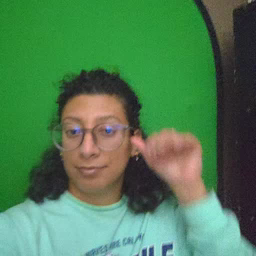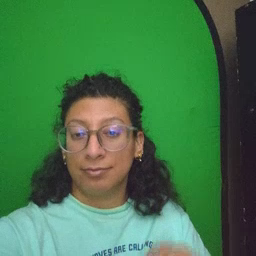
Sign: dog